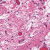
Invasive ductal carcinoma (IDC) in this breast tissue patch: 0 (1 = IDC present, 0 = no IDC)